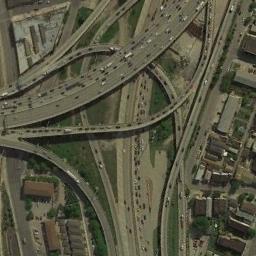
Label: overpass